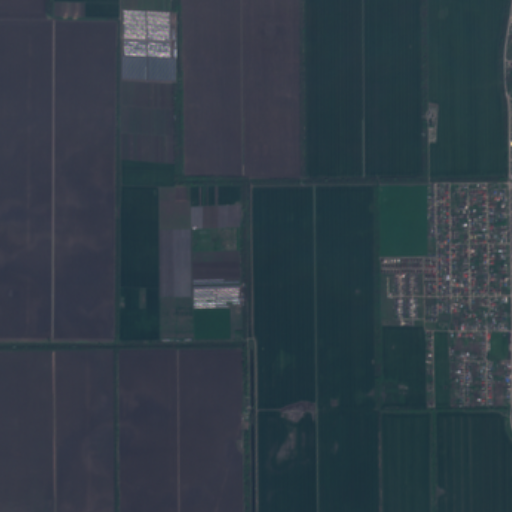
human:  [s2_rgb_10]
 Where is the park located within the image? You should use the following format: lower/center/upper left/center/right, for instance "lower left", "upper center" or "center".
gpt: The park is located in the upper right of the image.
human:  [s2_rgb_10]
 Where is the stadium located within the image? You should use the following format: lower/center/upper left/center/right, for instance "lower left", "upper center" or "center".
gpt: The stadium is located in the lower right of the image.
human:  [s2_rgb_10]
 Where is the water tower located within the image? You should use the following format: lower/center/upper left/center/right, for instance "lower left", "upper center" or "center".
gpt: The water tower is located in the center right of the image.
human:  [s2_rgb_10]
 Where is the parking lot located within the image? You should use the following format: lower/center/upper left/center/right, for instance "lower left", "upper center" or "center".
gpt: There is no parking lot in the image.